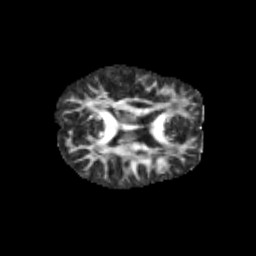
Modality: FA
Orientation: axial
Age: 9
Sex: female
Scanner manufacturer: siemens
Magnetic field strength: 3 T
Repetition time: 3.8 s
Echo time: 0.07 s